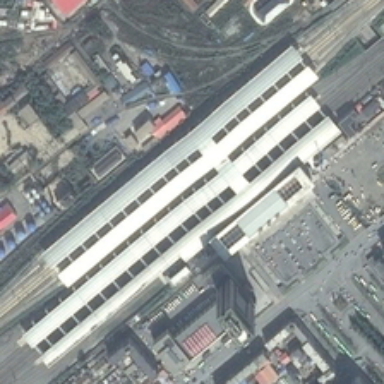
Some trees were planted around the railway station .